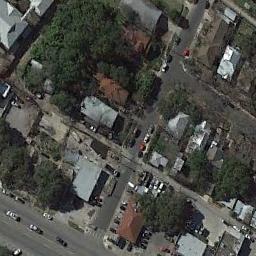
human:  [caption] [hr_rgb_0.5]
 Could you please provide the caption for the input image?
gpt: Many buildings are in medium residential area .

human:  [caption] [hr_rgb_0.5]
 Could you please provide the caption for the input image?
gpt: The dense medium residential area has some neatly arranged houses and some trees are among these houses .

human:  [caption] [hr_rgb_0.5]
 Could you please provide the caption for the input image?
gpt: The medium residential is on the grass next to the road and a parking lot .

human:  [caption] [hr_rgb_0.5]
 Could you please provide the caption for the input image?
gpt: There is a road next to a medium-sized house .

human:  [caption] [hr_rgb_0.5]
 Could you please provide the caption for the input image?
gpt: There are some gray buildings and brown buildings on the medium residential area .